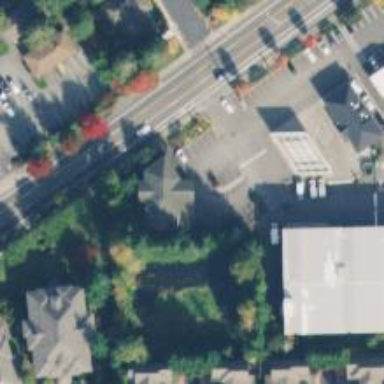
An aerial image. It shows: Veterinary facility.